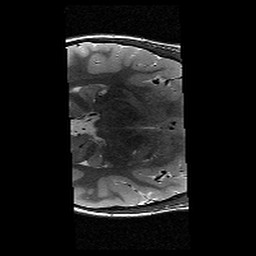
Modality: T2w
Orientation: axial
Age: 11
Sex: female
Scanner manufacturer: siemens
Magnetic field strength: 3 T
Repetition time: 9.23 s
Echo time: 0.067 s